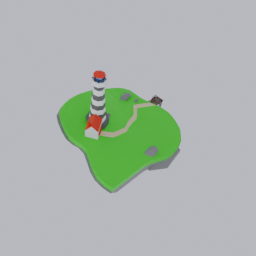
Label: architecture